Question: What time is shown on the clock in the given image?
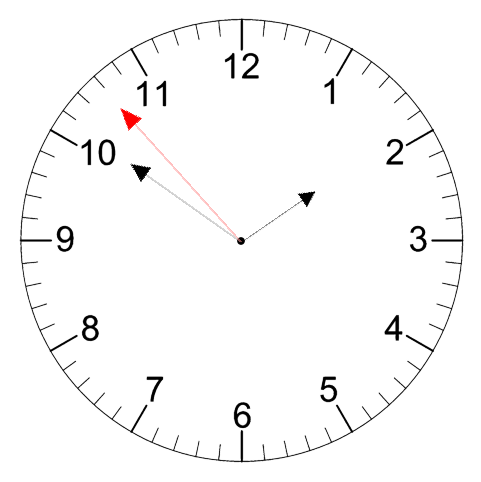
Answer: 01:50:53